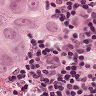
Metastatic tissue present: yes